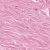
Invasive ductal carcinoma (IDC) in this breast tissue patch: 0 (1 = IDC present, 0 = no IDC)